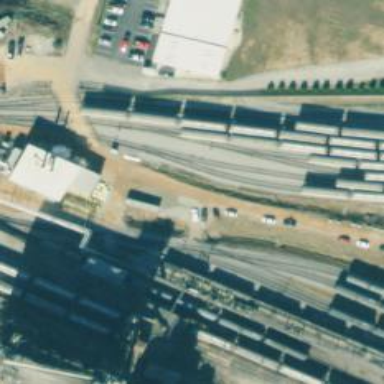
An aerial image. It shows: Railway spur service.